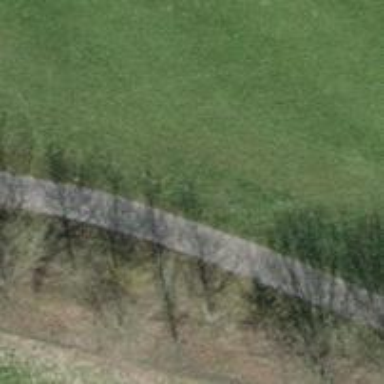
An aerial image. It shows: Footway made of paving stones that serves as golf cartpath.